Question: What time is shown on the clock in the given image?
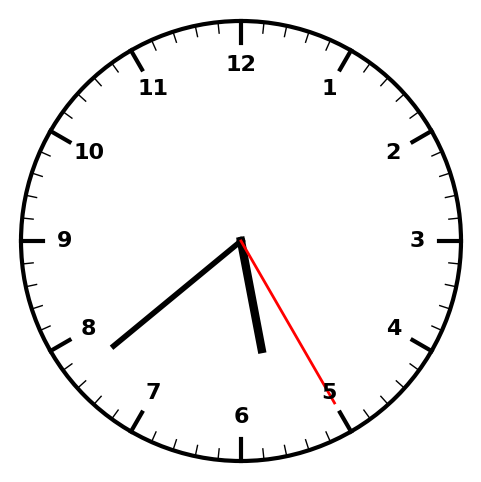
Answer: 05:38:25